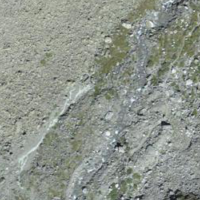
EUNIS habitat code: 48
Species observed at this site:
Geum reptans